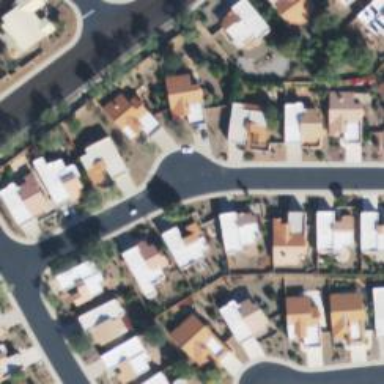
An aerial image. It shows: Residential road with asphalt surface.